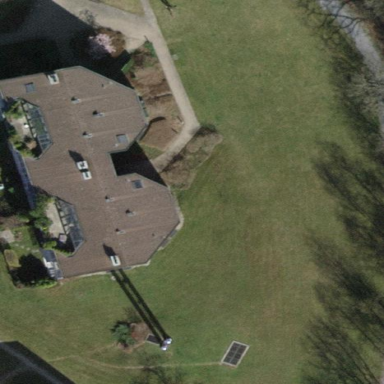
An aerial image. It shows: Building with pitched roof.